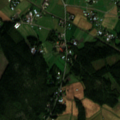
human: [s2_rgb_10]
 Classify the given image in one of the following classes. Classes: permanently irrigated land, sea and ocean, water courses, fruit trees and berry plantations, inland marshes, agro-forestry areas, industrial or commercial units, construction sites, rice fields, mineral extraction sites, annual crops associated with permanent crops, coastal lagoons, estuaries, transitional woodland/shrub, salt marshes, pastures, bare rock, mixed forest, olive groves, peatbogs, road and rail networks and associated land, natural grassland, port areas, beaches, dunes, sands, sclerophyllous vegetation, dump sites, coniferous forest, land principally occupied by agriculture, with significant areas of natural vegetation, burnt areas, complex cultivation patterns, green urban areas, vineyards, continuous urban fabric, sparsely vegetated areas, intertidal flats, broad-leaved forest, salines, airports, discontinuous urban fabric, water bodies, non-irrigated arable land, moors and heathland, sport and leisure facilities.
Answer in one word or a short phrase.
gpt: non-irrigated arable land, land principally occupied by agriculture, with significant areas of natural vegetation, coniferous forest, transitional woodland/shrub